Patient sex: M
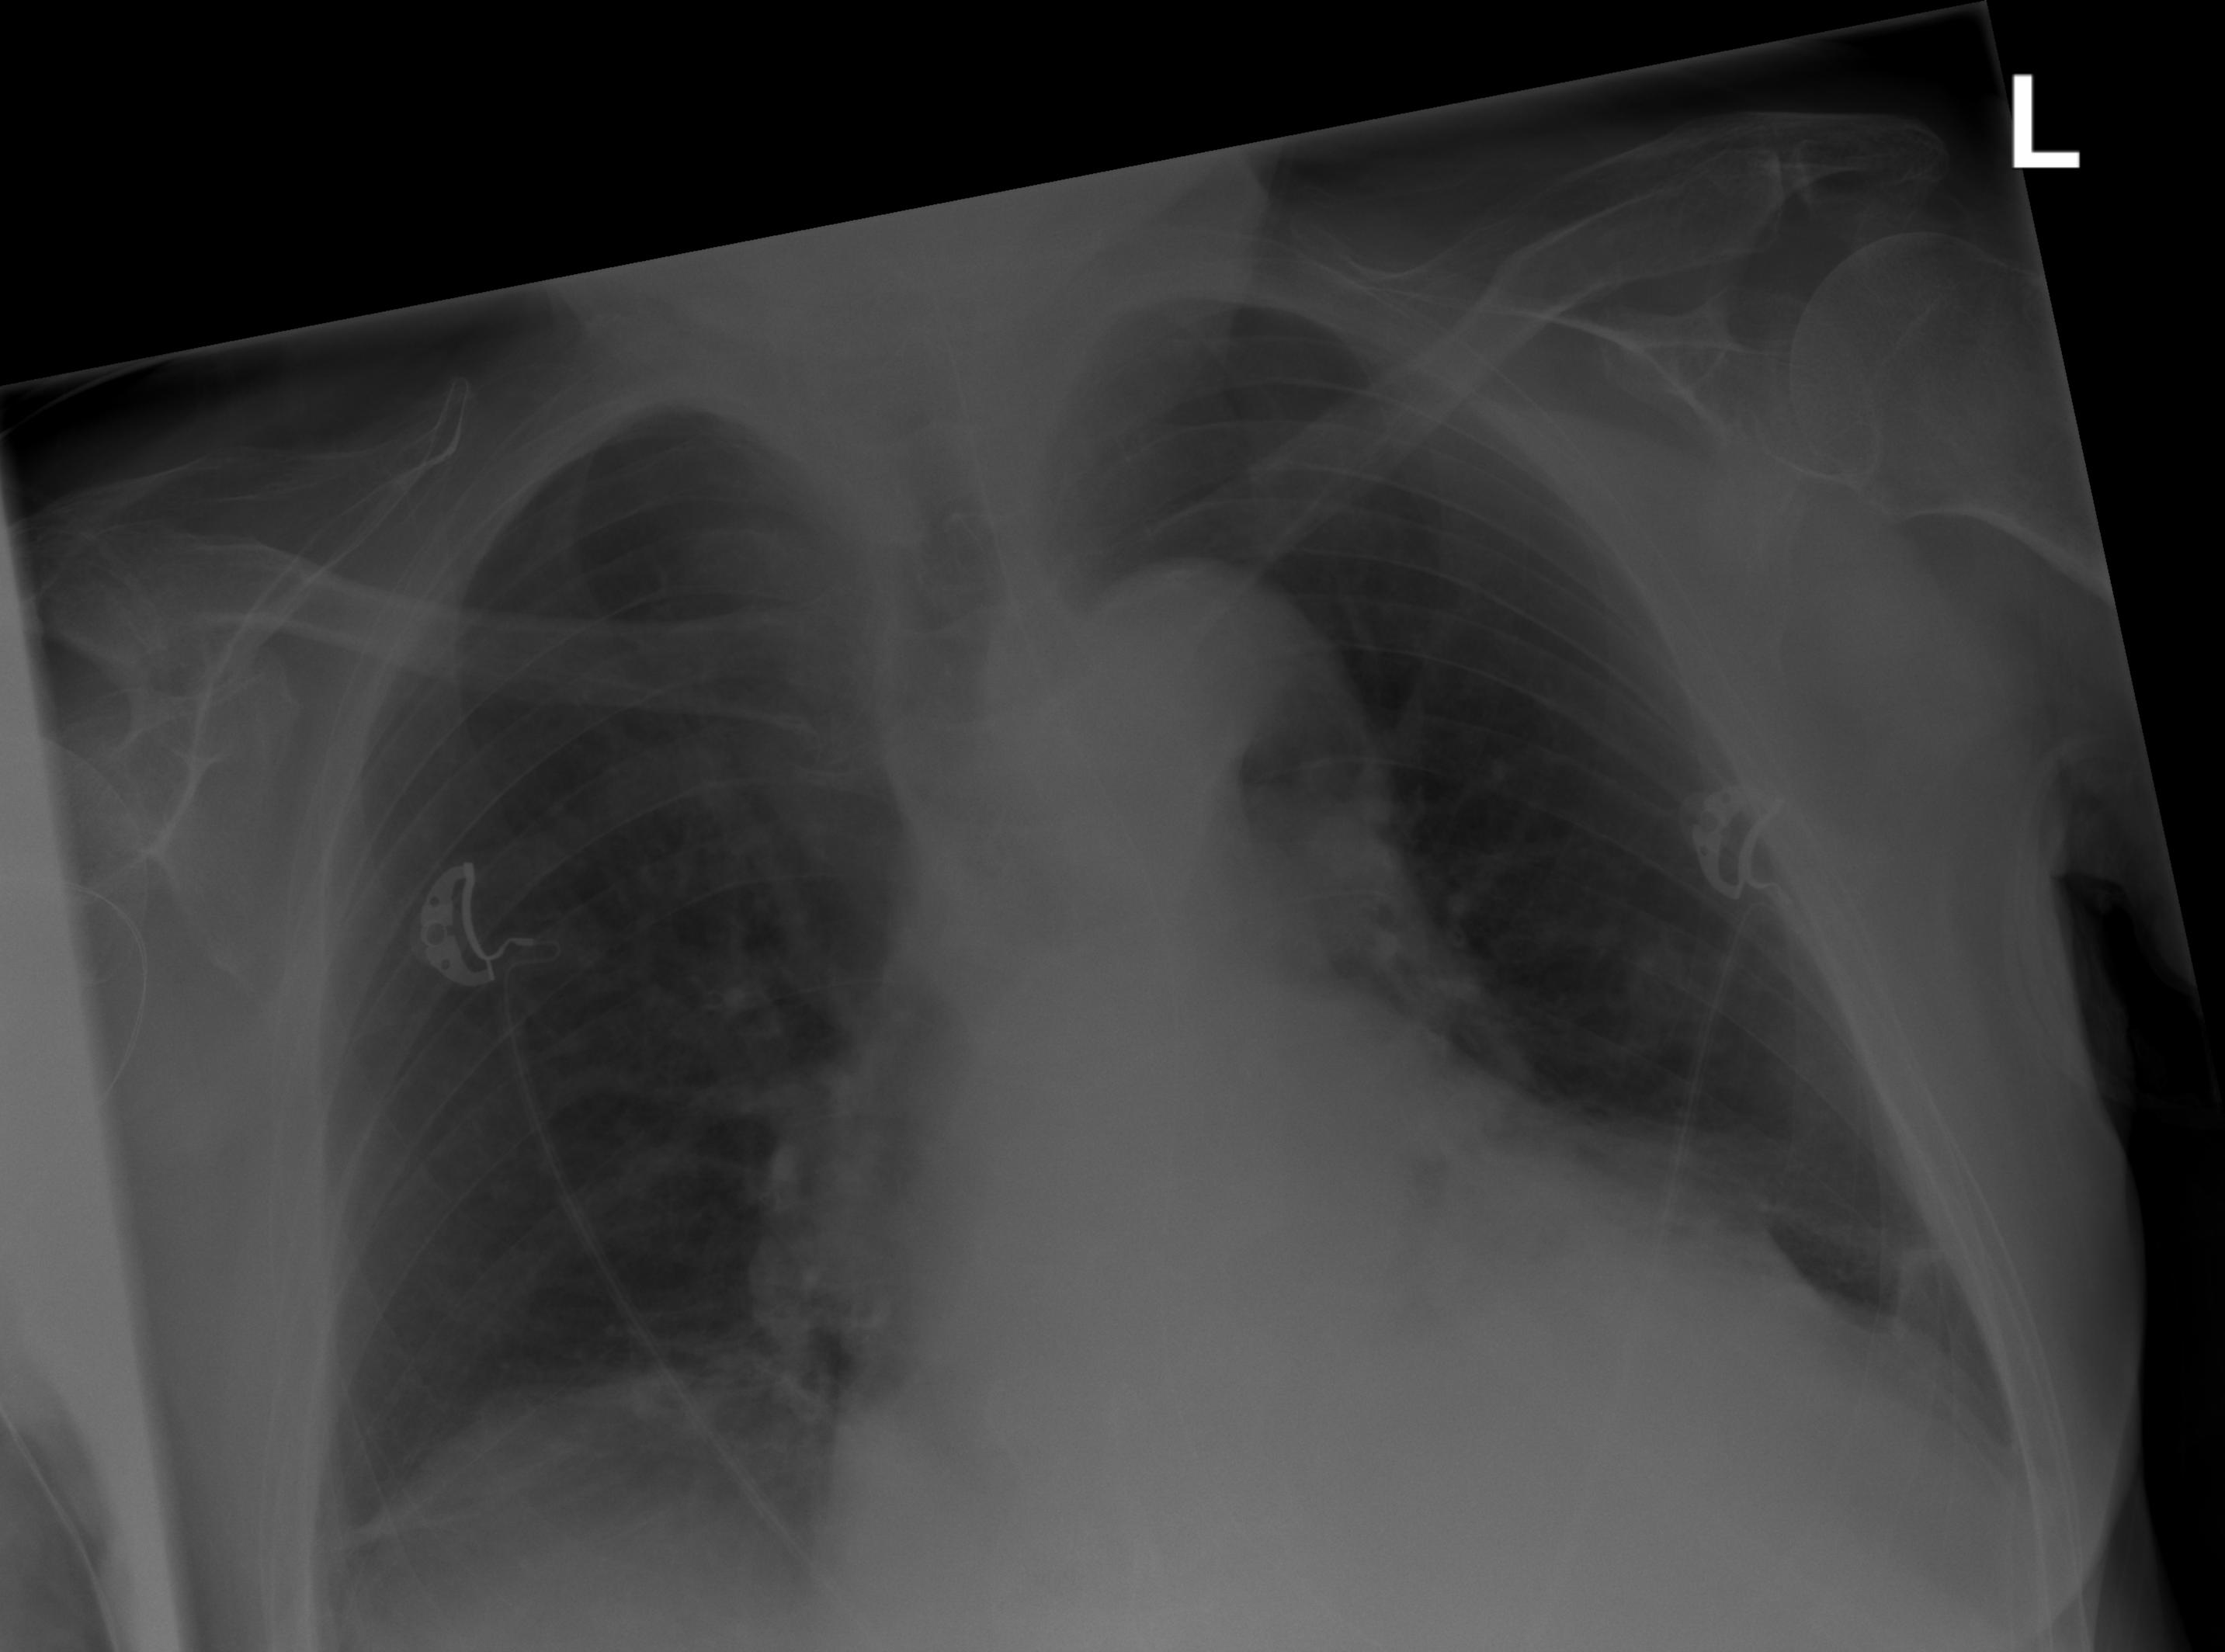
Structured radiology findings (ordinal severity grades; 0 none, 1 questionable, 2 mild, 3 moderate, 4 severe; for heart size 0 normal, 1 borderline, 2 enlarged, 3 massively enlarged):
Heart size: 2
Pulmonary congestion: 1
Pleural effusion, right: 1
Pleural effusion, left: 0
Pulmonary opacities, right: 0
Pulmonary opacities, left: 2
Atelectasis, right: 2
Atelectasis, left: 2